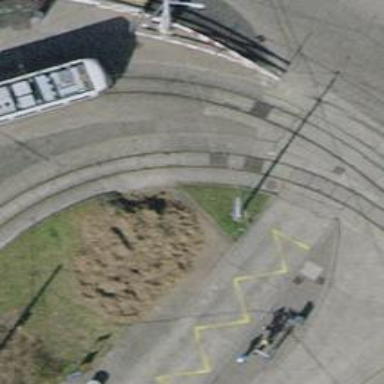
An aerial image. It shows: Tram crossing on the railway.